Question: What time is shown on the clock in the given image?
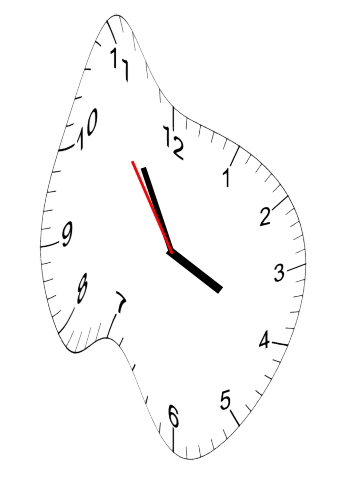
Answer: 03:54:54